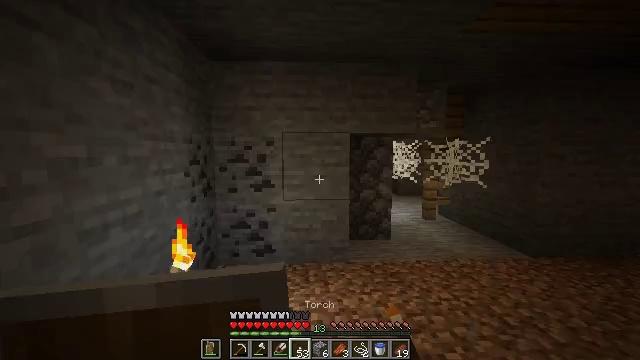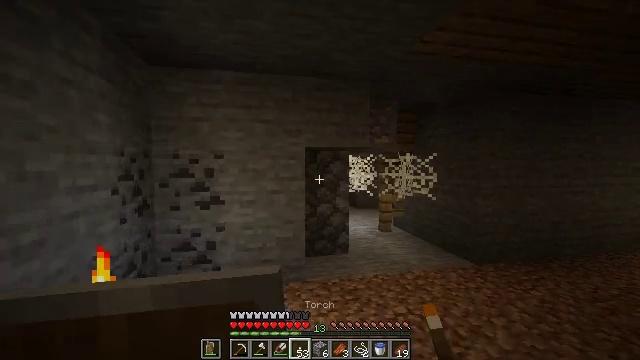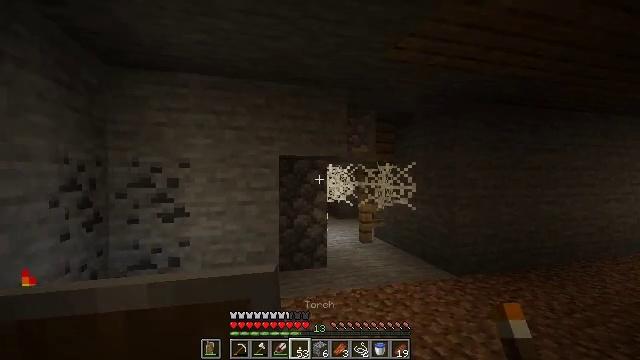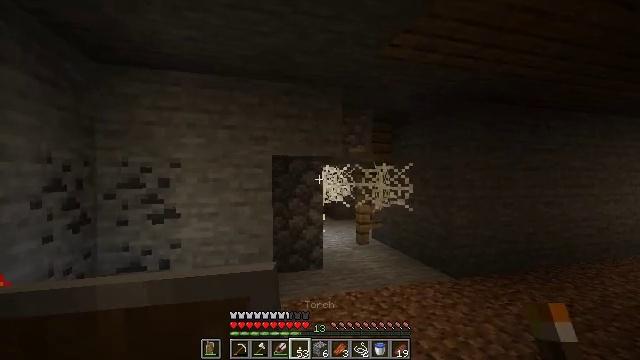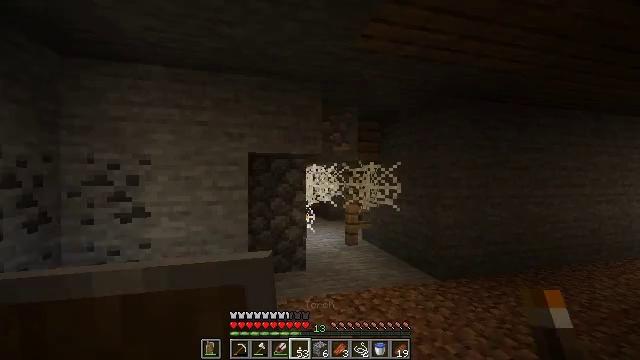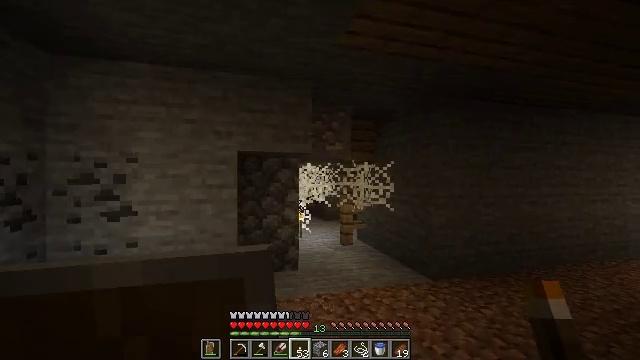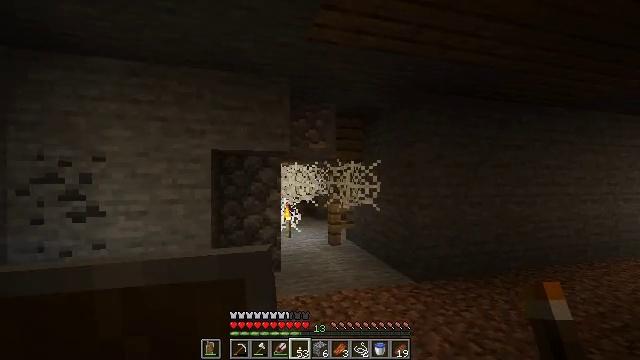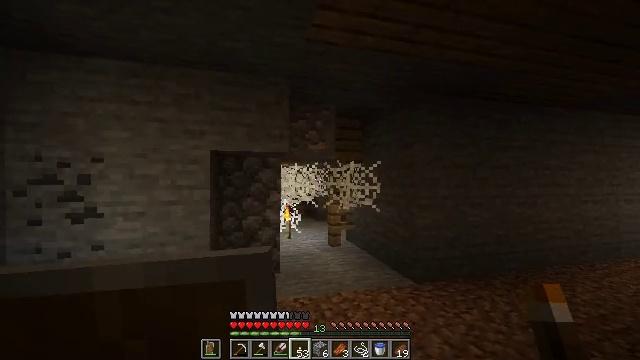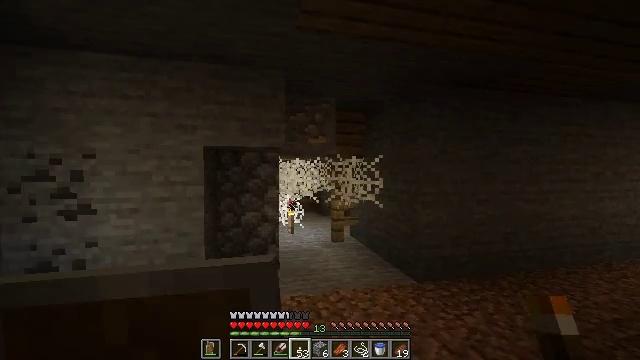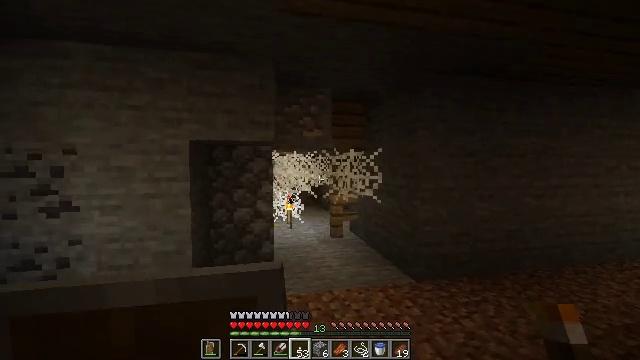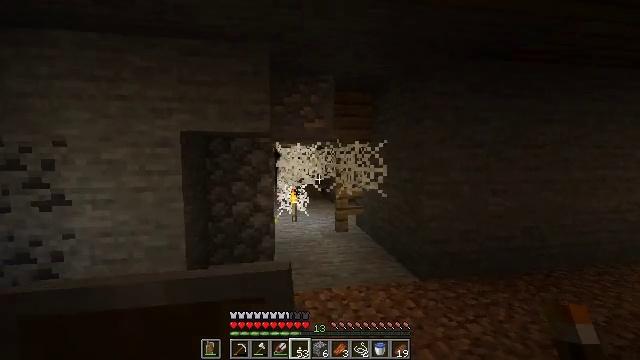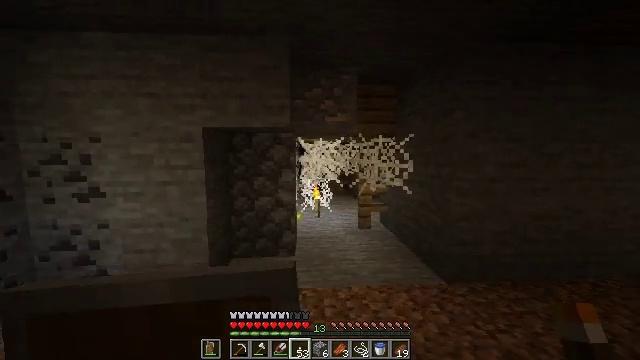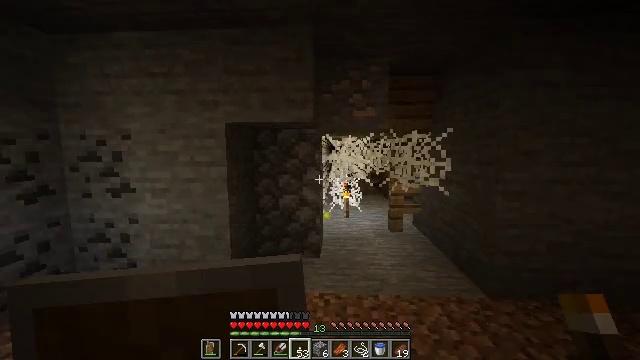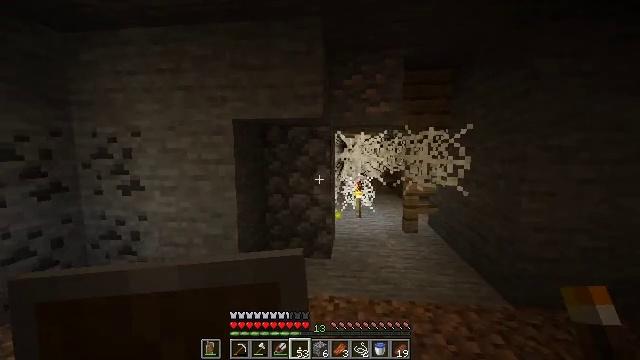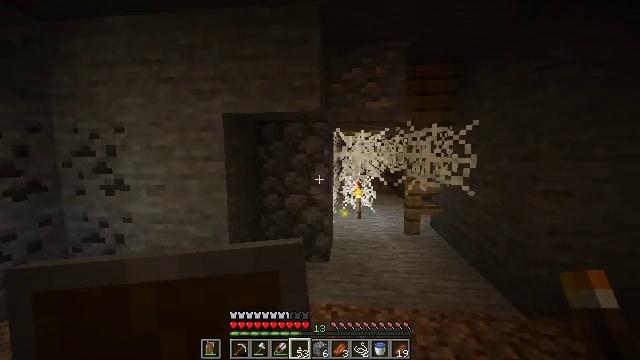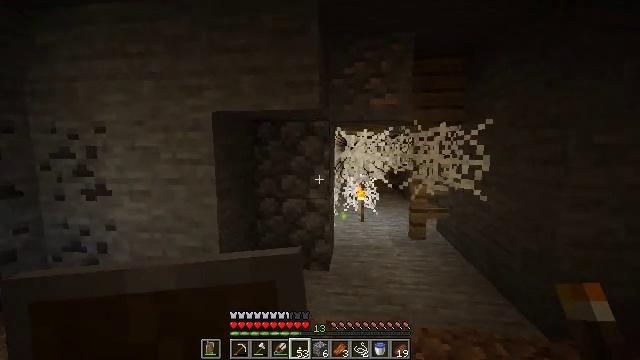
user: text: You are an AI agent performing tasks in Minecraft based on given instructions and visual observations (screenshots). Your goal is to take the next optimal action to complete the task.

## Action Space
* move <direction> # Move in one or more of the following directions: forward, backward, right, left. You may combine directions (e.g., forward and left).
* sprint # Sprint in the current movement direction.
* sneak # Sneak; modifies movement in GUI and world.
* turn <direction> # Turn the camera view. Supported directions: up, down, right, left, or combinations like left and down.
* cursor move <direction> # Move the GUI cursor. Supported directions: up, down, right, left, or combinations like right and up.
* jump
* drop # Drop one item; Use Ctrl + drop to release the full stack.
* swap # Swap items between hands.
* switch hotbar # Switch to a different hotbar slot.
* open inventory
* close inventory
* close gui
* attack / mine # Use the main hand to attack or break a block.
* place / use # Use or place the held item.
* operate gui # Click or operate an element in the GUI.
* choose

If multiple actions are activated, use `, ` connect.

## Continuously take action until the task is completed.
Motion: motion action
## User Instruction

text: Remove the cobweb to avoid getting stuck.
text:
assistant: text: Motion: move forward and move right, turn right and up
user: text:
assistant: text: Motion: move forward and move right, turn right and up
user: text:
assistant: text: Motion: move right
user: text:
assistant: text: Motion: move right
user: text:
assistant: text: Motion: move right
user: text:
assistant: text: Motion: move forward and move right
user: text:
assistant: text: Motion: move forward and move right
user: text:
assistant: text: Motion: move forward and move right, turn left and down
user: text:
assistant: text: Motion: move forward and move right, turn left and down
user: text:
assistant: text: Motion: move forward and move right, turn left and down
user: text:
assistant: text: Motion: move forward, turn left and down
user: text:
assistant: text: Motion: move forward, turn left
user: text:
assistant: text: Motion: move forward, turn left
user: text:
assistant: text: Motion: move forward
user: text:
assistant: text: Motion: move forward
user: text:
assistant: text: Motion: move forward
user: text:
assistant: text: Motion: move forward, switch to hotbar 1
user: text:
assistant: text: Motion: move forward, switch to hotbar 1
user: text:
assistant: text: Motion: move forward, switch to hotbar 1
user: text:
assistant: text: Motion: move forward, attack / mine, switch to hotbar 1
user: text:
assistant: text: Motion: attack / mine
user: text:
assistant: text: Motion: attack / mine
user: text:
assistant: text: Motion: attack / mine
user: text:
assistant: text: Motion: attack / mine
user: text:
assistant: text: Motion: attack / mine
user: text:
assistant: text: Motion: attack / mine
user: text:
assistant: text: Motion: attack / mine
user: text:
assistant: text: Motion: no_op
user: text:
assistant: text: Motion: no_op
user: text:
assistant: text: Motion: no_op